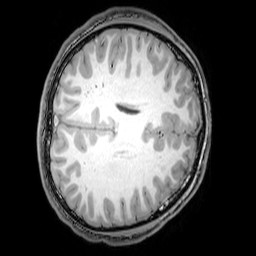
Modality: T1w
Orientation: axial
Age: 20
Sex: male
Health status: healthy
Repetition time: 0.081 s
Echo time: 0.037 s